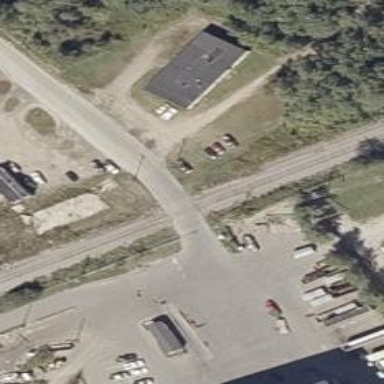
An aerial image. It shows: Railway level crossing.